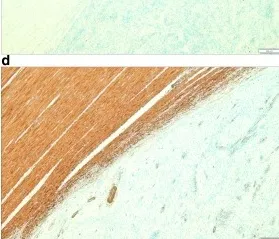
Immunohistochemical stain. (
C) CD34 is negative in tumor cell, but normal vessel structures were stained.
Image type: pathology (immunostaining)